Question: I want to print " We can't find an email matching the information you provided. "
But PHP won't let me. Anyone know how to fix this ?

'return Redirect::route('account-forgot-password')
'''
->with('error','We can't find an email matching the information you provided. You may have entered an email that doesn't exactly match our records. Try again ');'
'''
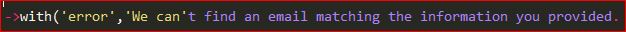
Answer: change the single quotes to doublequotes
'''
->with('error',"We can't find an email matching the information you provided. You may have entered an email that doesn't exactly match our records. Try again ");
'''
or
change single quote character with a backslash like ' to '
'''
->with('error','We can't find an email matching the information you provided. You may have entered an email that doesn't exactly match our records. Try again ');
'''